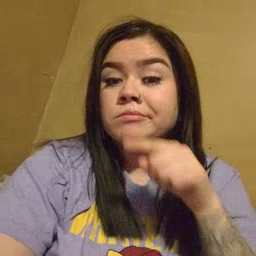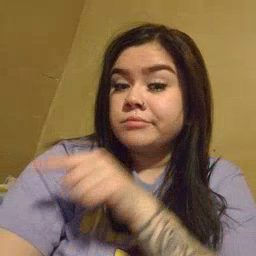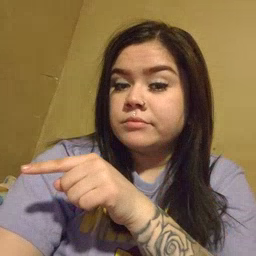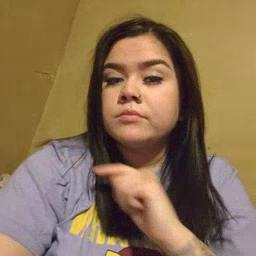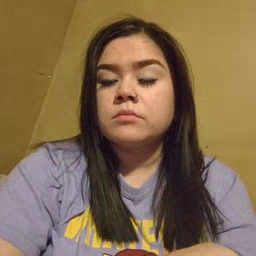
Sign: hesheit